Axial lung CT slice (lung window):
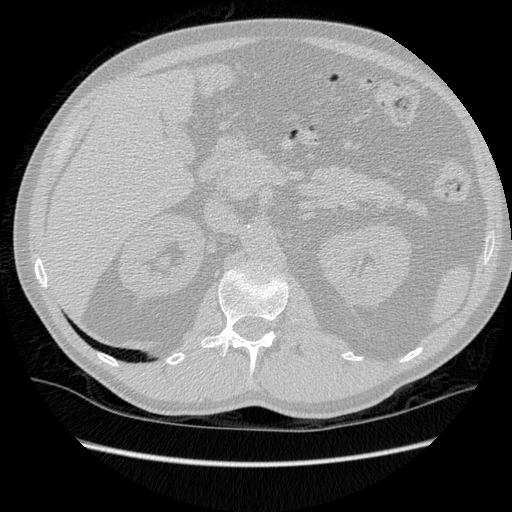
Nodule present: no